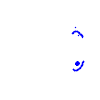
Particle: kaon